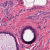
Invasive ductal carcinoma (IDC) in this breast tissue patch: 0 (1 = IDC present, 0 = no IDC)